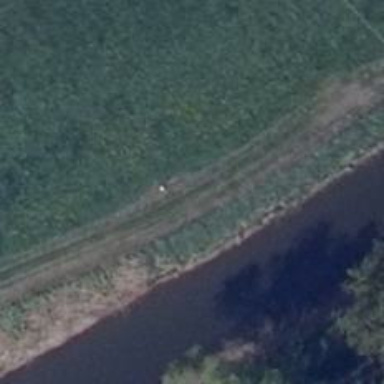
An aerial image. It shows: Grassy track road with grade 4 track type.